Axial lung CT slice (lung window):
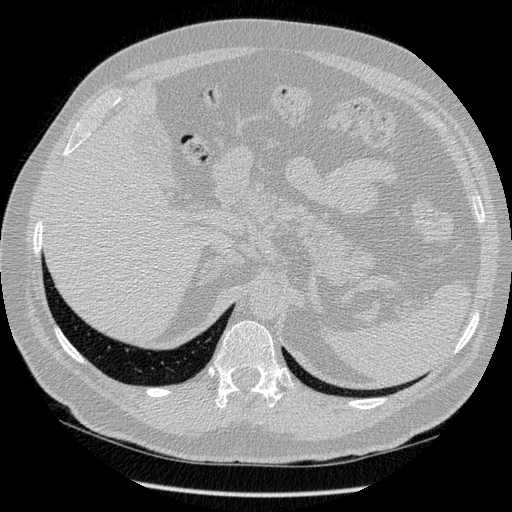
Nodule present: no